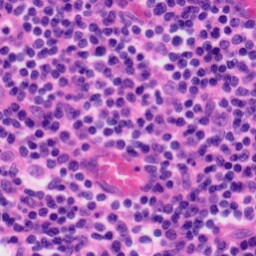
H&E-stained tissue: Tonsil